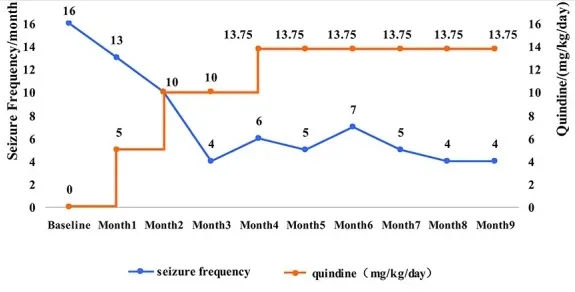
The changes of the seizure frequency and epileptiform discharges along with the changes of quinidine dosages. (A) The patient was given quinidine at a starting dosage of 5 mg/kg/day. The dose slowly increased and maintained at 13.75 mg/kg/day. As the dosage of quinidine increased, the frequency of tonic seizures (the main type of seizures in the patient) gradually reduced from 16 times per month to 4 times per month.
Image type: pathology (immunostaining)